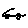
Label: car